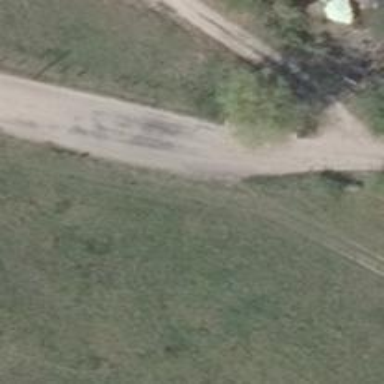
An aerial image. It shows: Unclassified road with compacted surface.